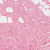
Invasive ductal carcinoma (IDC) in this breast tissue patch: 0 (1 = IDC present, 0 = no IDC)